Field crop: maize
Growth stage: 1
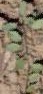
Species: convolvulus